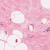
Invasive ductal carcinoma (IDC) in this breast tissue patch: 0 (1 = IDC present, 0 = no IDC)